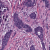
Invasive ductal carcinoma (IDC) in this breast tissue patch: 1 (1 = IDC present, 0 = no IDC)